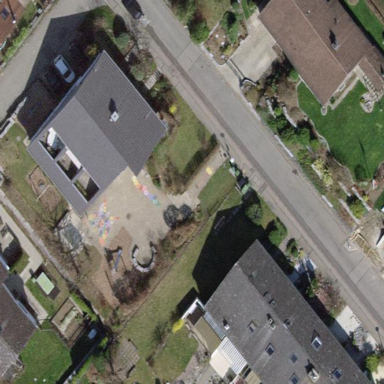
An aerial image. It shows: Kindergarten.